Question: Firstly, I would like to show you a image(made in paint).

Okay "current" is what I have now. I want to place a box over the image to the right, with black background, and then have text inside this box.
I tried myself using z-index and so, but without any success. Here's what I tried:
'''
<div> <!-- start div for image -->
<img style="z-index: -1;" src="1.jpg" width="860" height="240"> <!-- the image -->
</div> <!-- end div -->
<div style="z-index: 1; width: 300px; background: #000; position: relative;">
<div style="margin: auto;">
text text text
</div>
</div>
'''
but this didnt turn out any good. How can i do this?
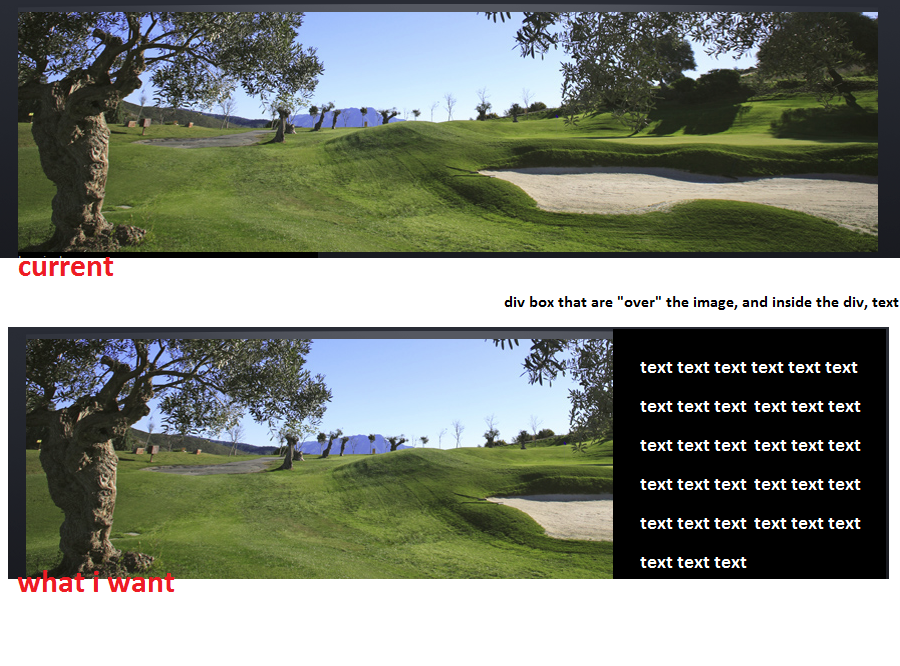
Answer: Something like this?
<URL>
HTML:
'''
<div id="wrap">
<img src="http://jsfiddle.net/img/logo.png" />
<div id="text">text</div>
</div>
'''
CSS
'''
#wrap {
position:relative; /* make this relative to have the inner div absolute without breaking out */
width: 200px; /* fix the width or else it'll be the entire page's width */
background: silver;
border: 1px solid grey
}
#text {
position: absolute;
width: 40px;
right: 0;
top: 0;
bottom: 0;
background: black;
color:white
}
'''